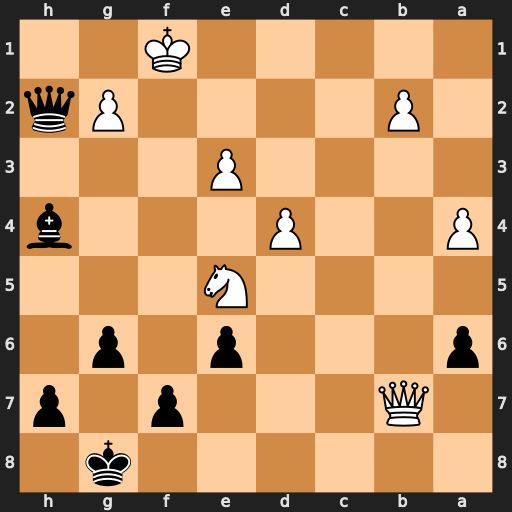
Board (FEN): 6k1/1Q3p1p/p3p1p1/4N3/P2P3b/4P3/1P4Pq/5K2
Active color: b
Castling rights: -
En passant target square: -
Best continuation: Qh1+ Ke2 Qe1+ Kd3 Qd1+ Kc4 Qc2+ Kb4 Qxb2+